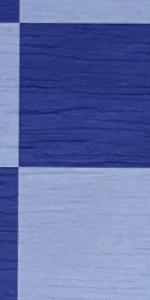
Label: Empty